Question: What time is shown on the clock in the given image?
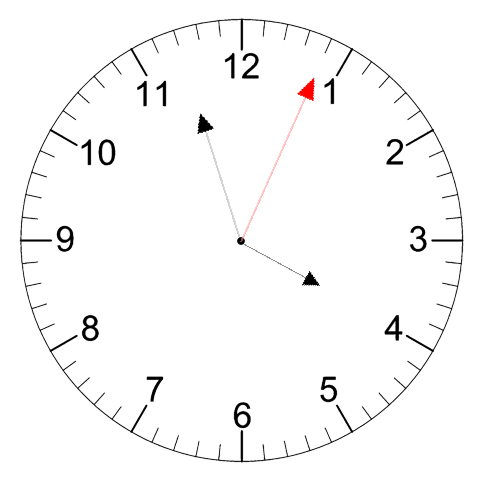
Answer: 03:57:04